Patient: sex M, age 61
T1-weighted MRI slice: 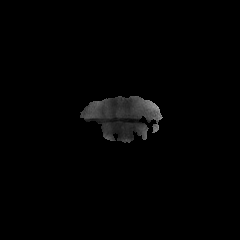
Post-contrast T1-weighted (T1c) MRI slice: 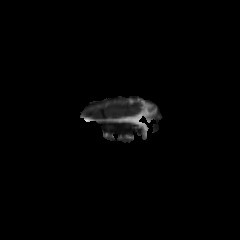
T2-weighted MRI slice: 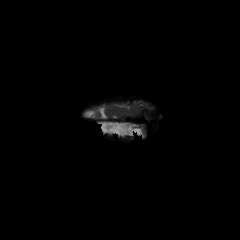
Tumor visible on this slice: no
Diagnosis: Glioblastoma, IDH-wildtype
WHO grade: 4